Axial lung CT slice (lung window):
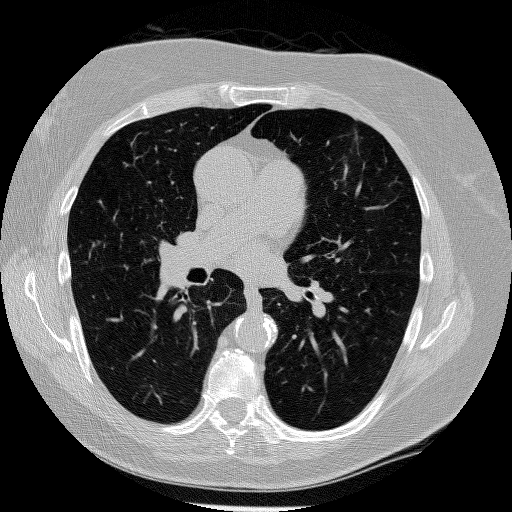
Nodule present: no